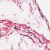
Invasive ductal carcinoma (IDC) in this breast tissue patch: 0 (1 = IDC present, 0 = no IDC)